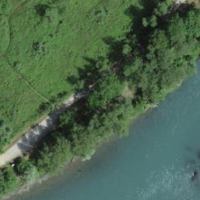
EUNIS habitat code: 56
Species observed at this site:
Polyommatus icarus